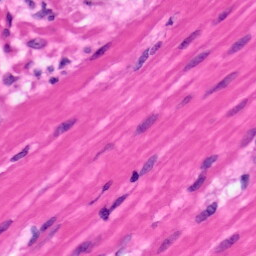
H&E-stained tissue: Pancreatic